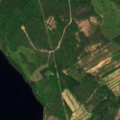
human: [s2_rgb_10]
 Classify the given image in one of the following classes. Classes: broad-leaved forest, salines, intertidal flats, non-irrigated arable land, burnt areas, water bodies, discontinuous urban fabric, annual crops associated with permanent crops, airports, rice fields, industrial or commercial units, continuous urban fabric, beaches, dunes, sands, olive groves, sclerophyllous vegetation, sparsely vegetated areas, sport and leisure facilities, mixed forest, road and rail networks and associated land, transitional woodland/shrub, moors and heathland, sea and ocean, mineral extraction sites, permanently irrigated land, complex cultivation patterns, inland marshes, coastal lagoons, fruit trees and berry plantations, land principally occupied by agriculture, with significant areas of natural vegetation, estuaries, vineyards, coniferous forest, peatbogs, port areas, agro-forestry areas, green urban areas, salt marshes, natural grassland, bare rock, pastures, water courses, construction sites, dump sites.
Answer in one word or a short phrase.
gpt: coniferous forest, mixed forest, transitional woodland/shrub, water bodies